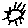
Label: sun